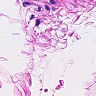
Metastatic tissue present: no